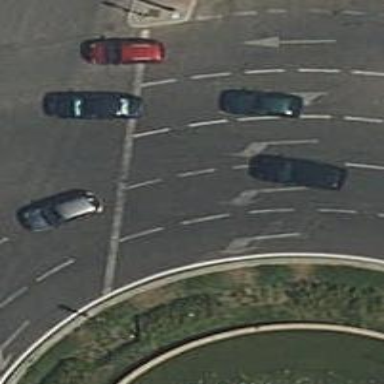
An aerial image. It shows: Road with traffic signals.